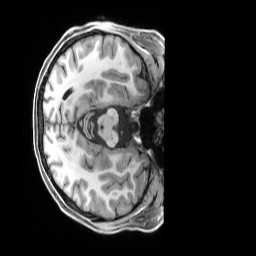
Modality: T1w
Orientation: axial
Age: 22
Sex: female
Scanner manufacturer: siemens
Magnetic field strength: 3 T
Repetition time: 2.5 s
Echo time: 0.00296 s